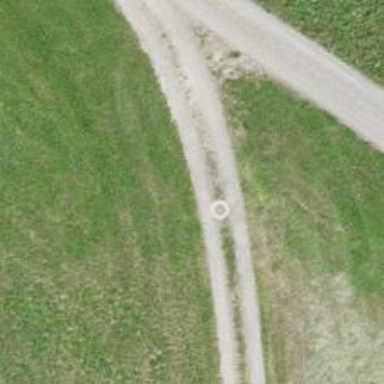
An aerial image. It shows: Grass track with grade3 track type.